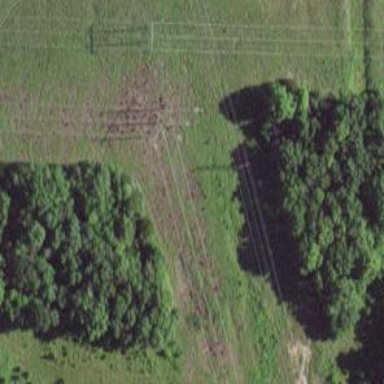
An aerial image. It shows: H-frame designed tower for power lines.